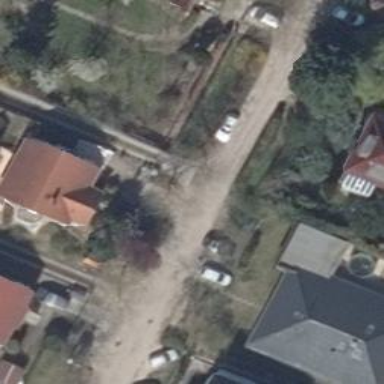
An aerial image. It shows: Residential road with compacted surface.